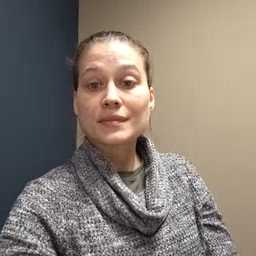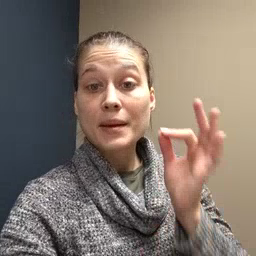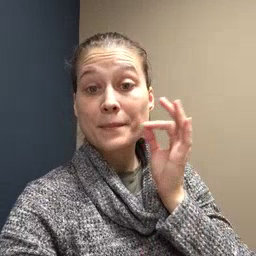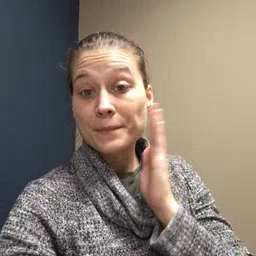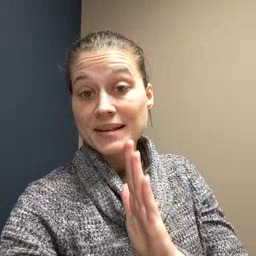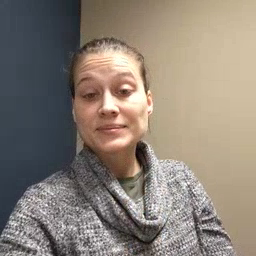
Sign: bee